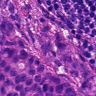
Metastatic tissue present: yes